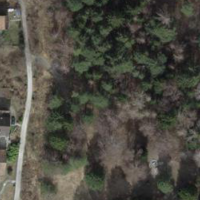
EUNIS habitat code: 44
Species observed at this site:
Chelidonium majus
Lamium galeobdolon